Question: I have the following tables
'''
ID | NAME | GEARS | ITEM2_ID |
-------------------------------
1 | Test | 56 | 4 |
2 | Test2| 12 | 2 |
'''
'''
ID | NAME | DATA | ITEM2_ID |
-------------------------------
1 | Test | 1 | 1 |
2 | Test7| 22 | 3 |
'''
'''
ID | VALUE |
--------------------
1 | is simple |
2 | is hard |
3 | is different|
4 | is good |
5 | very good |
'''
And my query
'''
SELECT TOP(3) * FROM (
SELECT ID,
rankTable.RANK as RANK_,
TOTALROWS = COUNT(*) OVER()
FROM ITEM2
INNER JOIN
CONTAINSTABLE(ITEM2, [VALUE], 'ISABOUT("good")') as rankTable
ON ITEM2.ID = rankTable.[KEY]
) as ITEM2table
LEFT JOIN (
SELECT ID,
NAME,
GEARS,
ITEM2_ID
FROM ITEM1
) as ITEM1table
ON ITEM1table.ITEM2_ID = ITEM2table.ID
LEFT JOIN (
SELECT ID,
NAME,
DATA,
ITEM2_ID
FROM ITEM3
) as ITEM3table
ON ITEM3table.ITEM2_ID = ITEM2table.ID
'''
and the results

How to remove (if is possible) the first row (ID = 5) using the above SQL query ? Also I want to show TOTALROWS = 1 because other row contains NULL's except first 3 columns.
Thank you.
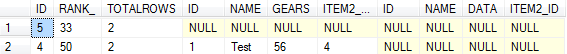
Answer: If I understand correctly, you want to keep only the rows where either the first or the second (or both) outer join succeeds:
'''
WHERE ITEM1table.ITEM2_ID IS NOT NULL
OR ITEM3table.ITEM2_ID IS NOT NULL
'''
Some simplifications can be done on the query. No need for the nested subqueries:
'''
SELECT TOP(3)
ITEM2table.ID,
rankTable.RANK as RANK_,
TOTALROWS = COUNT(*) OVER(),
ITEM1table.*,
ITEM3table.*
FROM
ITEM2
INNER JOIN
CONTAINSTABLE(ITEM2, [VALUE], 'ISABOUT("good")') as rankTable
ON ITEM2.ID = rankTable.[KEY]
LEFT JOIN
ITEM1 as ITEM1table
ON ITEM1table.ITEM2_ID = ITEM2.ID
LEFT JOIN
ITEM3 as ITEM3table
ON ITEM3table.ITEM2_ID = ITEM2.ID
WHERE ITEM1table.ITEM2_ID IS NOT NULL
OR ITEM3table.ITEM2_ID IS NOT NULL
ORDER BY something --- you need to order by something
--- if you use TOP. Unless you want
--- 3 (random) rows.
'''